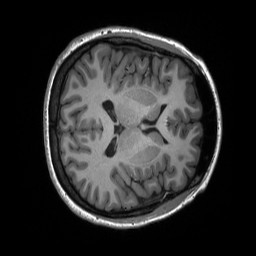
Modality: T1w
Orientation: axial
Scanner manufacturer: siemens
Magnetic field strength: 3 T
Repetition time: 2.3 s
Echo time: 0.00298 s